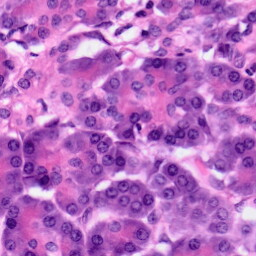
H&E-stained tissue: Pancreatic